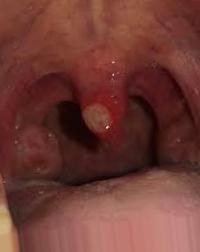
Condition: Mouth Ulcer